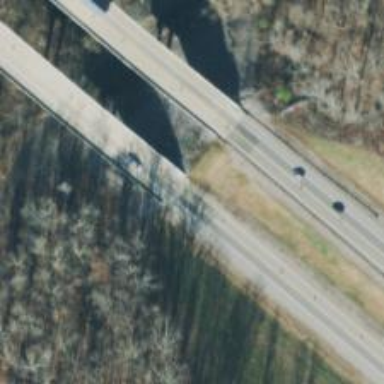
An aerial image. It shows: Motorway bridge.